Question:
I'm trying to change the color of the light green bar that you use to select files when in netrw directory listing. How would I go about doing this?
Edit:
Additionally, how do i get the colors in netrw directory listing to match those specified in .dircolors?
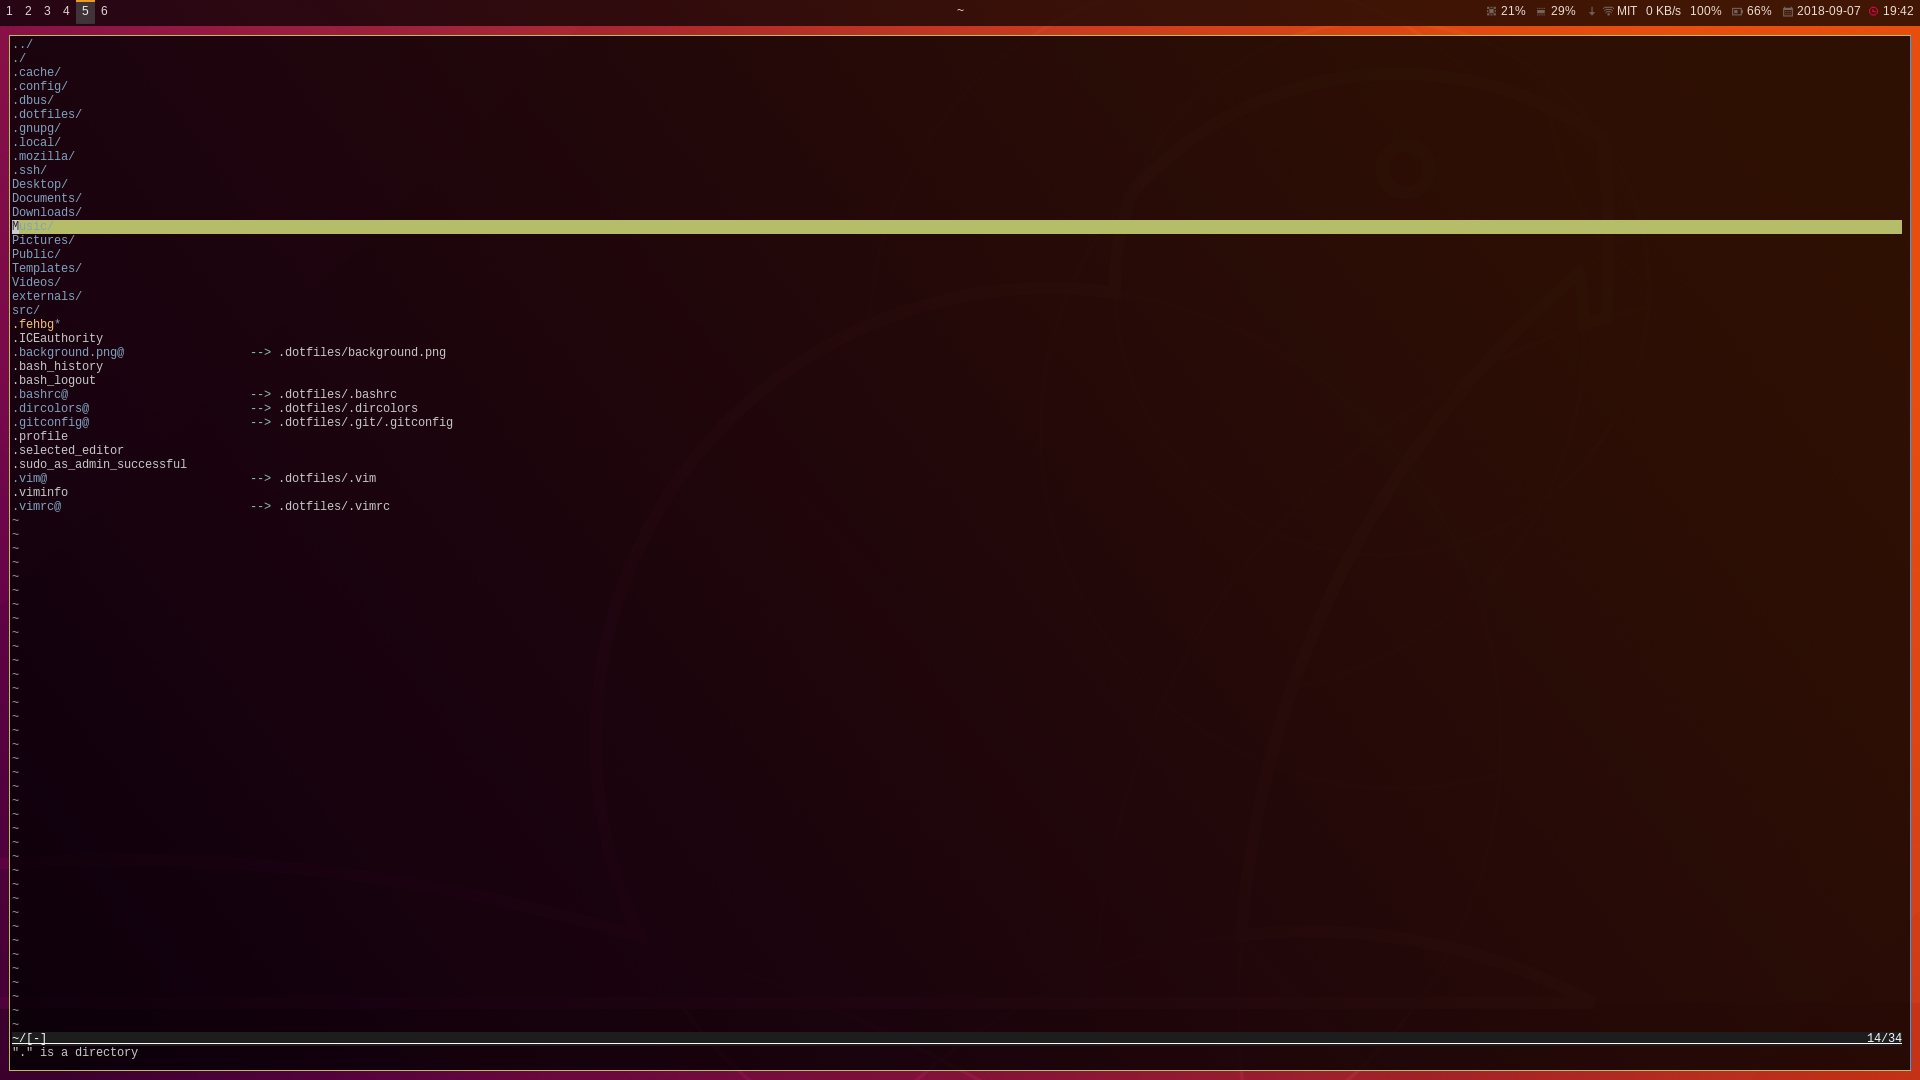
Answer: That "light green bar" is the ; you can link it to another color from your via ':highlight link CursorLine TARGET' (where 'TARGET' is one of the groups in ':hi' output), or define a custom highlighting via ':highlight CursorLine ctermbg=... guibg=...'; see ':help highlight-args' for details. Note: This will not just affect the netrw plugin, but any use of cursorline within Vim. As you didn't recognize this element, it seems that you're not using it yet, so you should be fine :-)
Alternatively, you could also turn off this plugin feature, via ':let g:netrw_cursor = 0'. See ':help g:netrw_cursor'.
---
The netrw plugin detects certain special files, but the recognized types are different from . You'll find the highlight groups under ':help g:netrw_special_syntax'. Again, you can customize those via ':highlight' commands, as outlined above.
All of these tweaks have to be put into your '~/.vimrc' file, and Vim has to be restarted to see the effects.